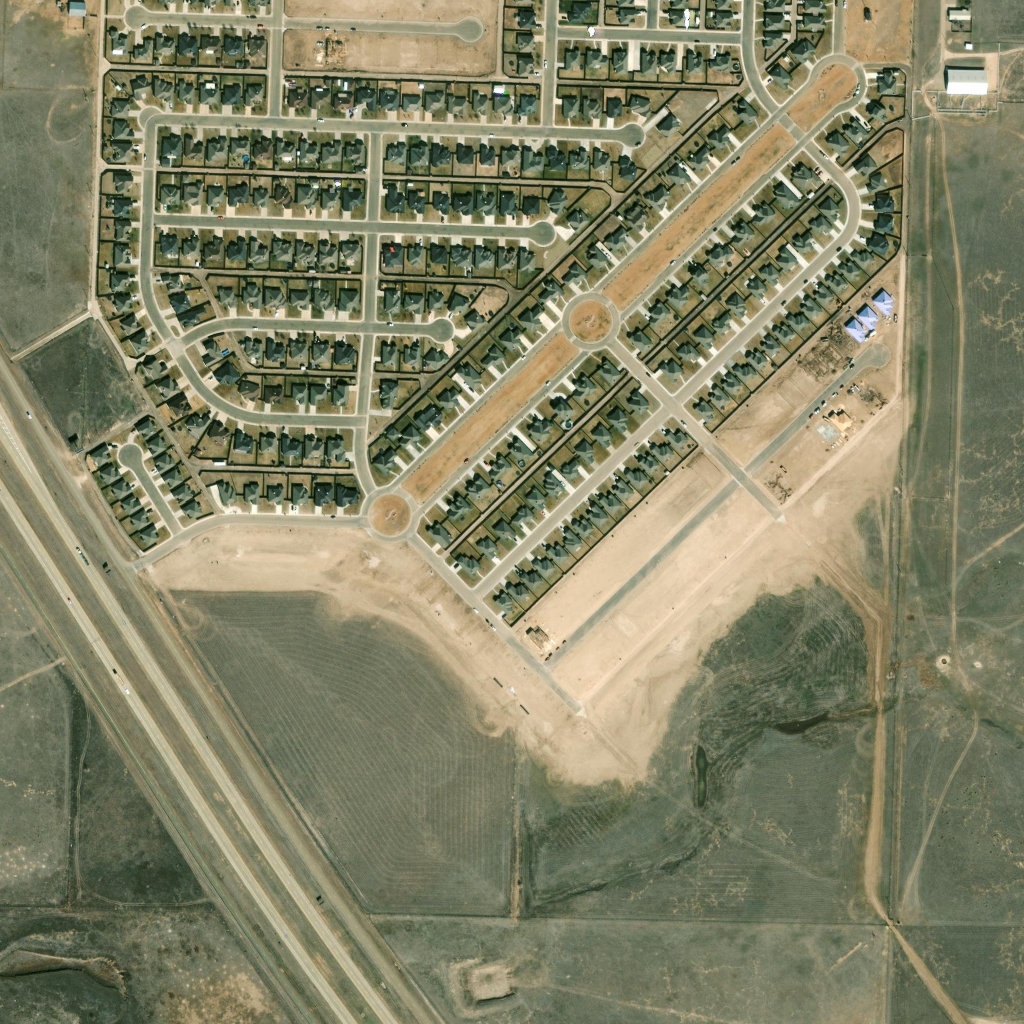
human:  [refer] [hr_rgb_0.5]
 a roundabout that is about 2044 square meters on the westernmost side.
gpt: <box>[[35, 47, 40, 52, 0]]</box>